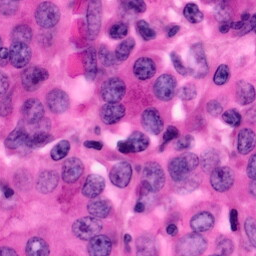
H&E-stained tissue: Pancreatic